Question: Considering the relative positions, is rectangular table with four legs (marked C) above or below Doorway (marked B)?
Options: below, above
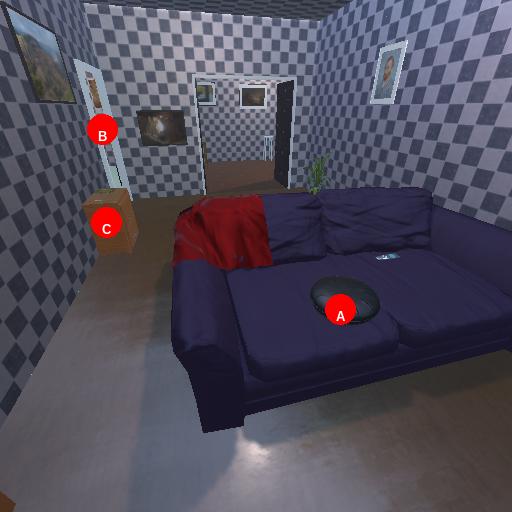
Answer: below